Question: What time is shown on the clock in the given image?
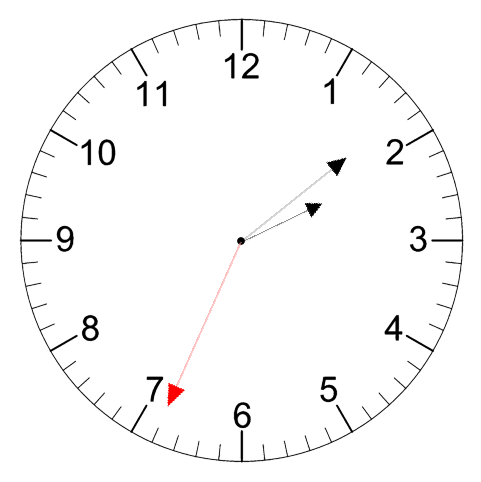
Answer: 02:08:34